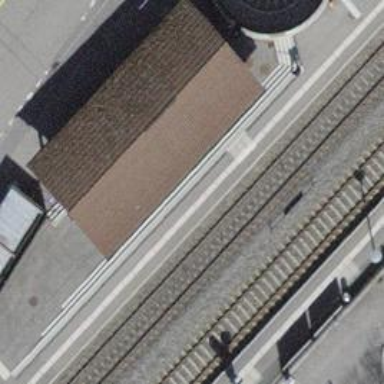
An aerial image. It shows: Train station building.